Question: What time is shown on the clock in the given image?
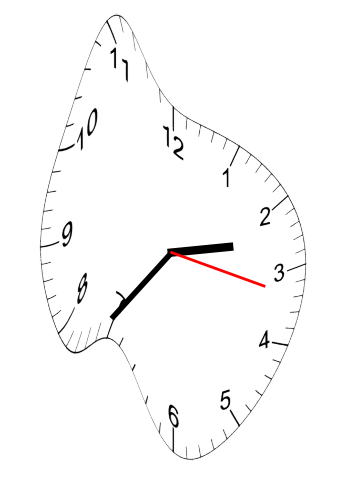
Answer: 02:36:17